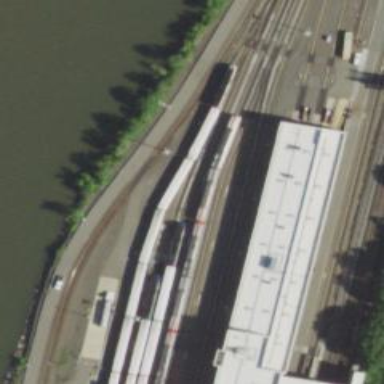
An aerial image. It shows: Electrified railway yard with rail tracks.